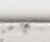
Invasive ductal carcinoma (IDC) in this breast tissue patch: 0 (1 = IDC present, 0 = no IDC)